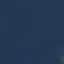
Land use / land cover class: SeaLake